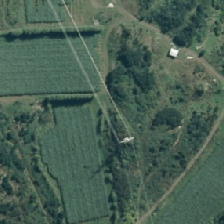
Land cover: low_producing_grassland